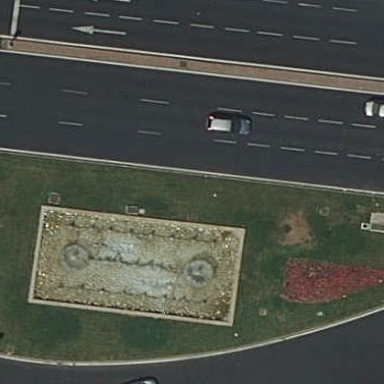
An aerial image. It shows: Flowerbed.